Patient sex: F
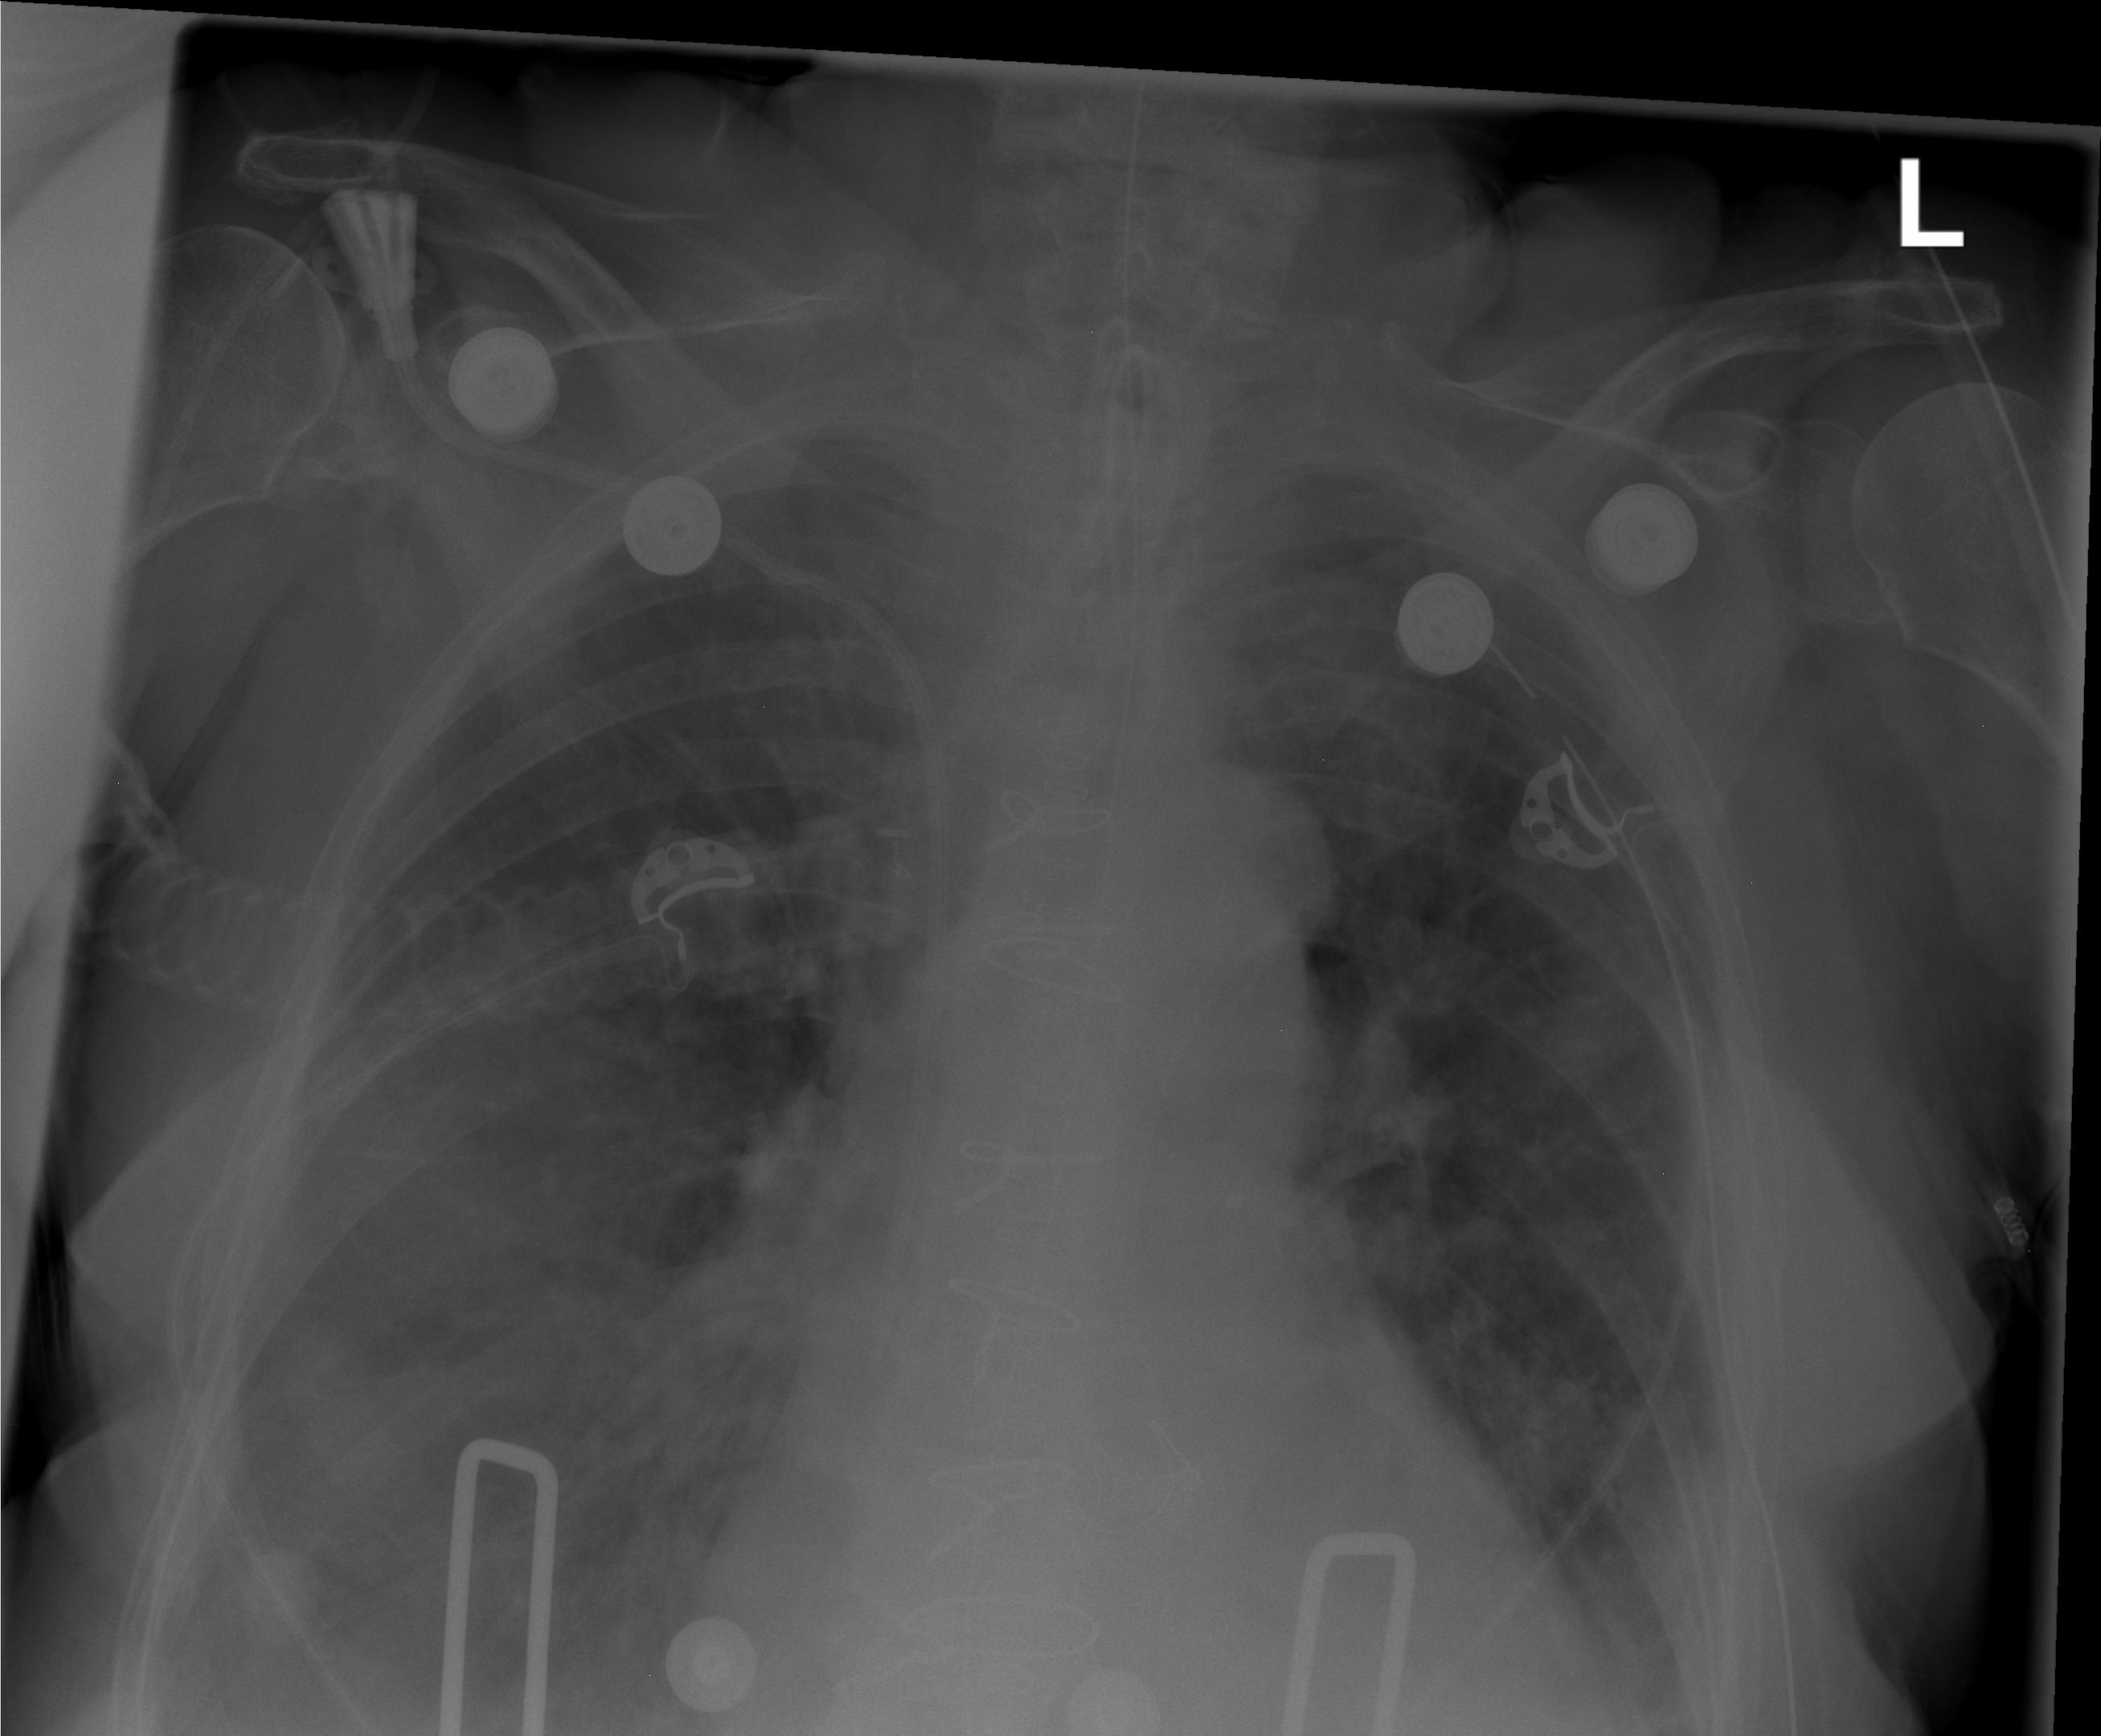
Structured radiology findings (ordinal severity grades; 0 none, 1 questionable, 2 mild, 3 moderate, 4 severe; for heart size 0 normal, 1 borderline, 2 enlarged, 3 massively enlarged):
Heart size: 2
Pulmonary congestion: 3
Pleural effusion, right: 2
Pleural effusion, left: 2
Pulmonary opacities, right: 2
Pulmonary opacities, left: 1
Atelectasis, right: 2
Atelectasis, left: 2